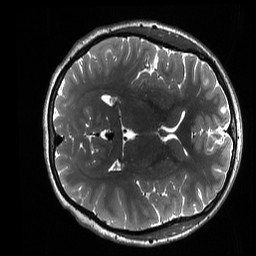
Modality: T2w
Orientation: axial
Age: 20
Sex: female